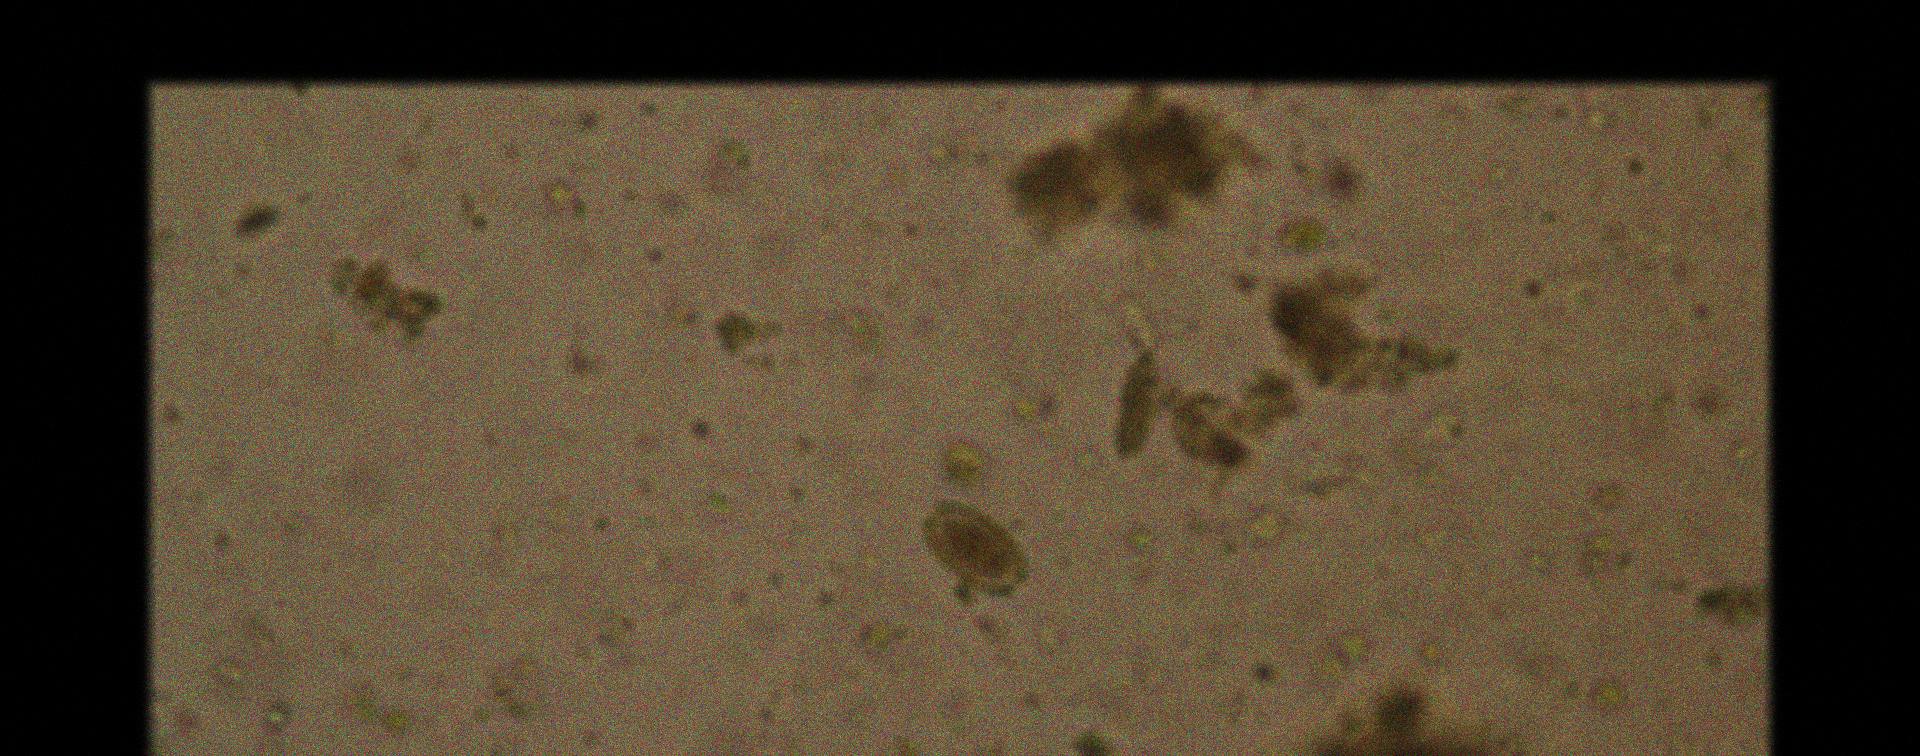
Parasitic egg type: Capillaria philippinensis